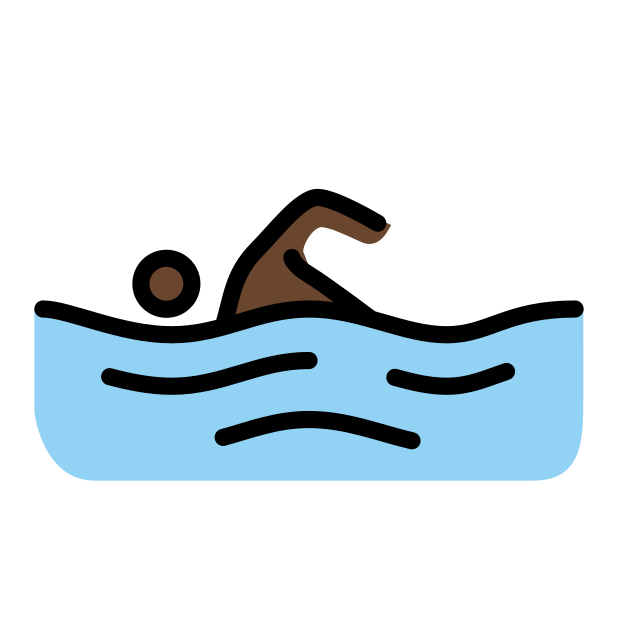
person swimming: dark skin tone